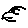
Label: bird